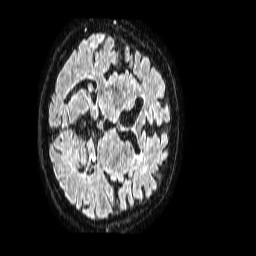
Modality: FLAIR
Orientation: axial
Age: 77
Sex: male
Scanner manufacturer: philips
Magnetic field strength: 1.5 T
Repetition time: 4.8 s
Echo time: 0.3 s